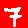
Digit: 7